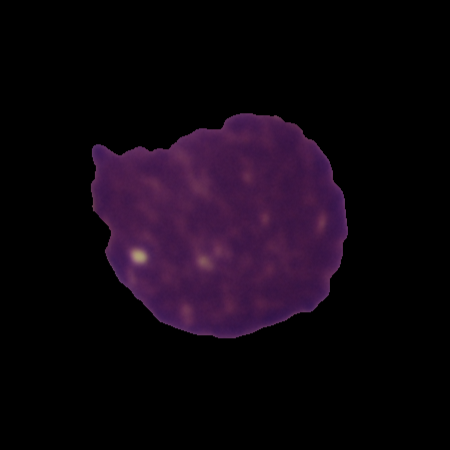
Label: cancer